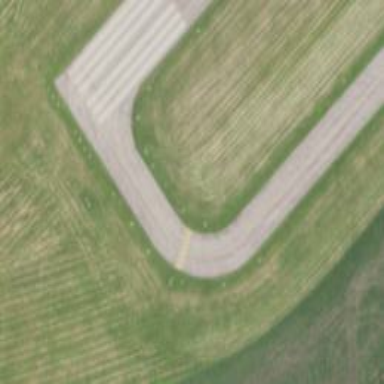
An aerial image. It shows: View of taxiway at the airport.